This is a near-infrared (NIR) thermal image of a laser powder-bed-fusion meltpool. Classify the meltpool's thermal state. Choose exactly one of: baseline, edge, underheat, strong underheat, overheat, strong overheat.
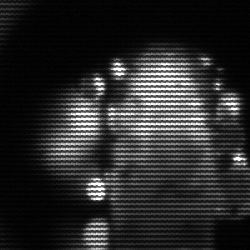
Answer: strong underheat